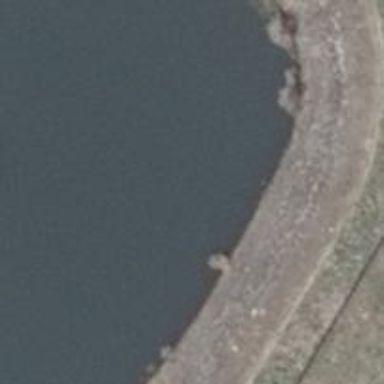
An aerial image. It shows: Reservoir.